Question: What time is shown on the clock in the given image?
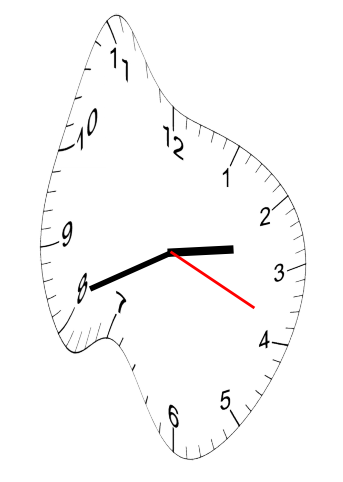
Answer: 02:41:19